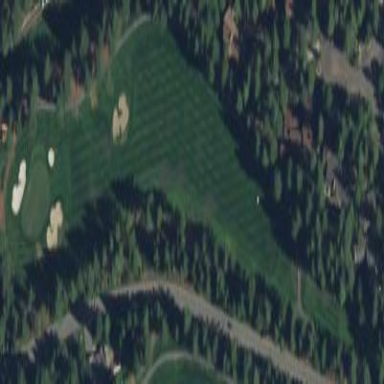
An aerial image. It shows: Area of rough grass used for golf.